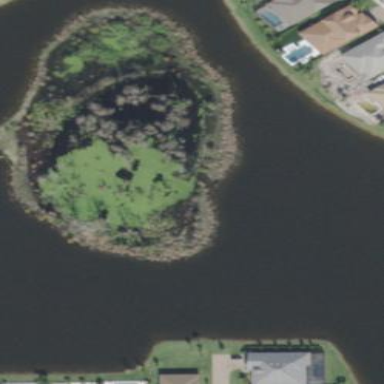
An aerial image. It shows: Image showing island.